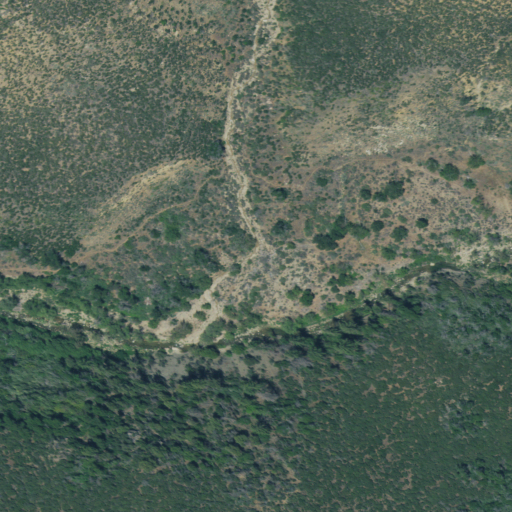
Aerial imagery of valley in California named Cliff Canyon containing shrub and open development